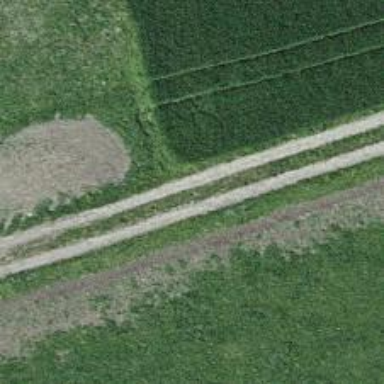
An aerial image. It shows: Dirt track road.